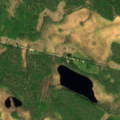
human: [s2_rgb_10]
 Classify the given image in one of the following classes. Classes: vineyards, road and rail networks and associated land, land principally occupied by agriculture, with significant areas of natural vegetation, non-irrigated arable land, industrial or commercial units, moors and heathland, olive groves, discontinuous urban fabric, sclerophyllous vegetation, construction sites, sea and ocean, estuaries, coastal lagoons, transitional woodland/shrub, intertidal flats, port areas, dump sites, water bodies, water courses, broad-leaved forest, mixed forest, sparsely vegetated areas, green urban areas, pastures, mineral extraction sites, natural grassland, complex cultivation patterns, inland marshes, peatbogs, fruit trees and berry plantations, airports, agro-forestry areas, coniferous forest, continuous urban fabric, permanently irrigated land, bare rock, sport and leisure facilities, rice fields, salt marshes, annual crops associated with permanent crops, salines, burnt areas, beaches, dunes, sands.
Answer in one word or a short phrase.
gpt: coniferous forest, mixed forest, peatbogs